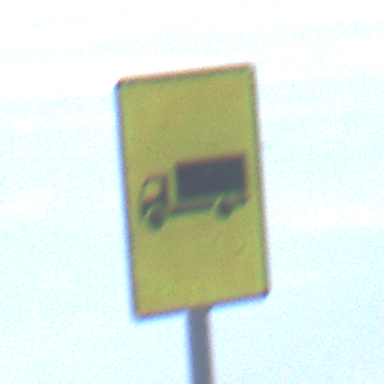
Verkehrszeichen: KFZZulaessigeGesamtmasse3Komma5TOhnePfeilsymbol
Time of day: MorningAfternoon
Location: Outdoor (Nature)
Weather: Clear
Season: Winter
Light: Natural